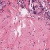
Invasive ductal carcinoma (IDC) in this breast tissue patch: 0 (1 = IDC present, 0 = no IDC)